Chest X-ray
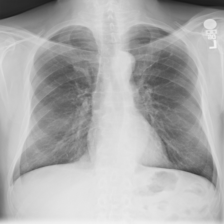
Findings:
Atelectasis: negative
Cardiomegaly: negative
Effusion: negative
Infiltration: negative
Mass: negative
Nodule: negative
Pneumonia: negative
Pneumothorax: negative
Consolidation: negative
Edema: negative
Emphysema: positive
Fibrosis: negative
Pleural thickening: negative
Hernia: negative